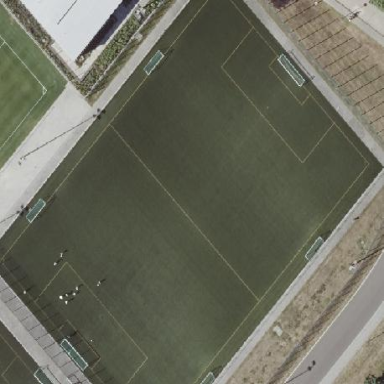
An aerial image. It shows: Soccer pitch with artificial turf for leisure sports activities.